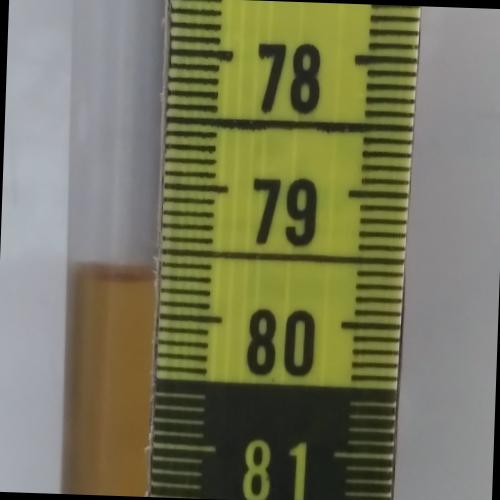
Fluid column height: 79.7 cm